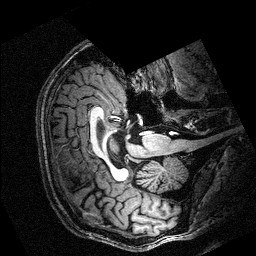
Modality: T1w
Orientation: axial
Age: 31
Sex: male